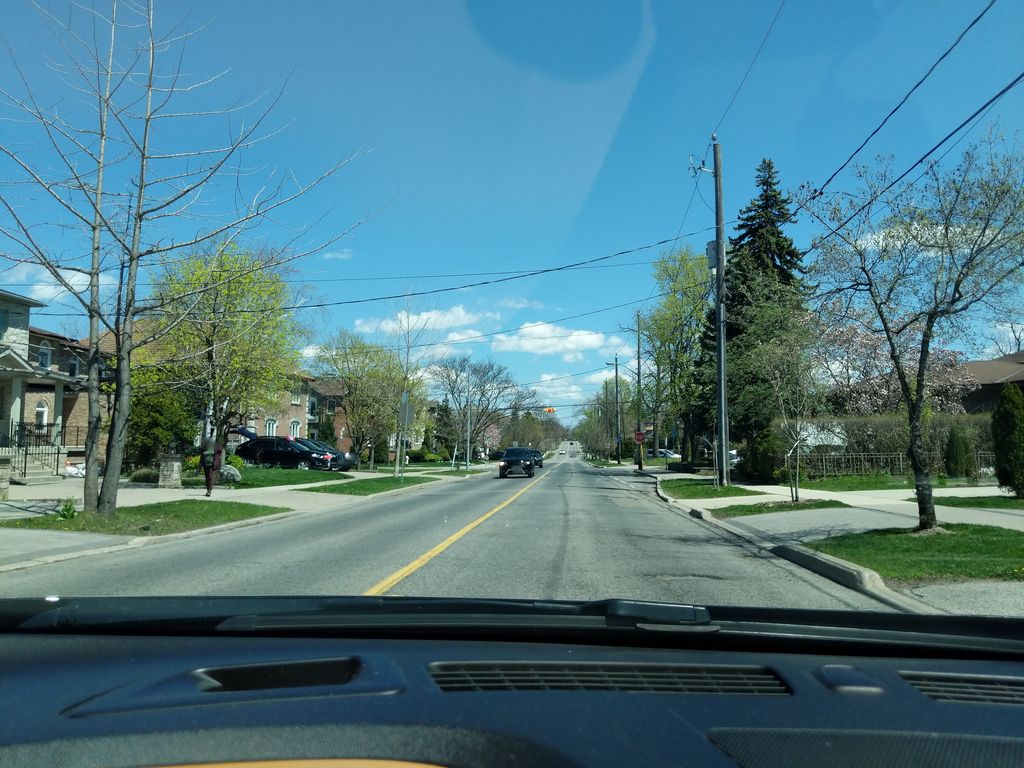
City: toronto